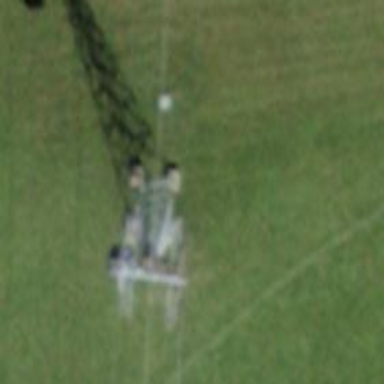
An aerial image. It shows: Pylon used for aerialway.